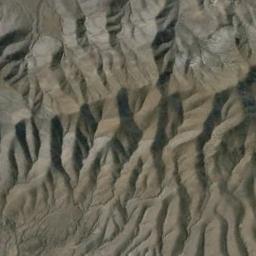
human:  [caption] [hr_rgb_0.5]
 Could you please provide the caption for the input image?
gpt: The folded mountain consists of some ridges and valleys and its rocks are yellow .

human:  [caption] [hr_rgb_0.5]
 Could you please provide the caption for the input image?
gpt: The mountain is full of yellow soil .

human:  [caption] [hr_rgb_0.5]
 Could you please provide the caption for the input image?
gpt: There are some bare areas on this mountain .

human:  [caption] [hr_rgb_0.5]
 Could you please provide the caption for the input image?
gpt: There is the mountain of uneven .

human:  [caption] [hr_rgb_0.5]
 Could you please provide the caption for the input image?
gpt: There are many ridges on the brown mountain .